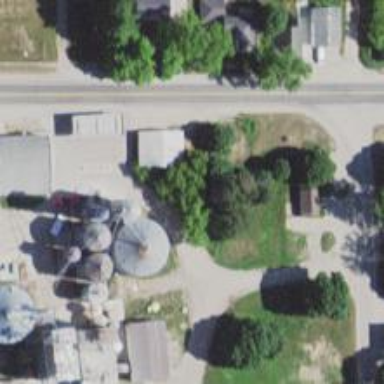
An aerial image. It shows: Silo.